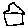
Label: house